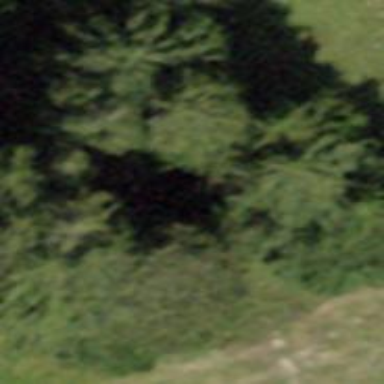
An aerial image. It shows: Row of trees in natural setting.